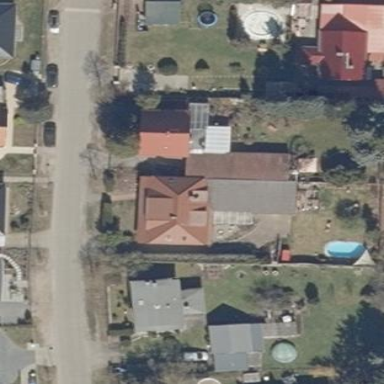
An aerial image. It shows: Detached building with hipped roof.